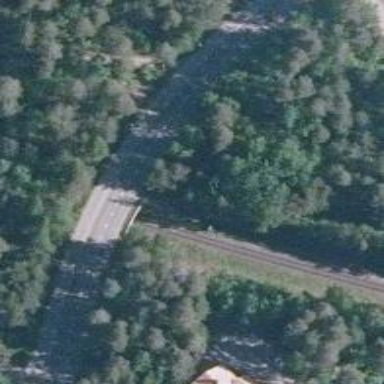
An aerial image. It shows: Railway track.